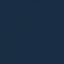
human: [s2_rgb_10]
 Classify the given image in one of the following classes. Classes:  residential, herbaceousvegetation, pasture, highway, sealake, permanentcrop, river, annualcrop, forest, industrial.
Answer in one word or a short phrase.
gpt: SeaLake